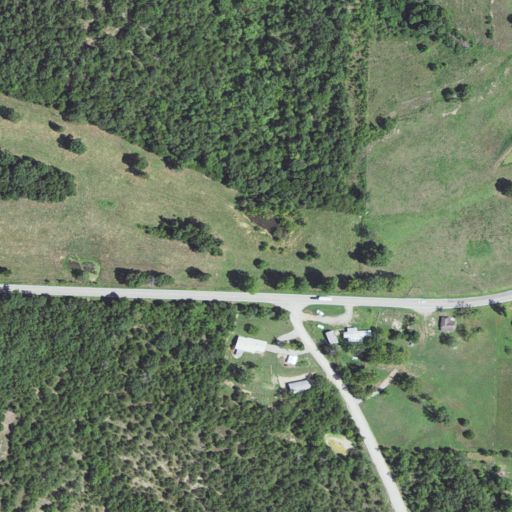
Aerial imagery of ridge(s) in Missouri named Tecumseh Ridge containing mixed forest, grassland, shrub, low intensity development, pasture, deciduous forest, evergreen forest, open development, medium intensity development, barren land, and high intensity development